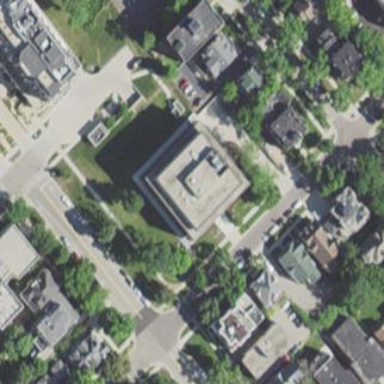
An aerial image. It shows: Office building.